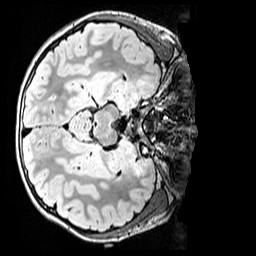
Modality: FLAIR
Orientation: axial
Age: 10
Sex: male
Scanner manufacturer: siemens
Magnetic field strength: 3 T
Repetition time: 5 s
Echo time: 0.388 s